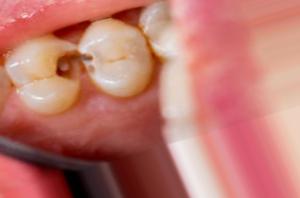
Condition: Caries